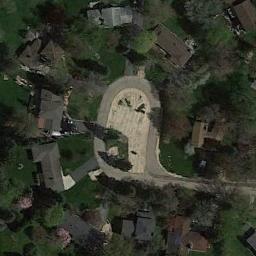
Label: medium_residential